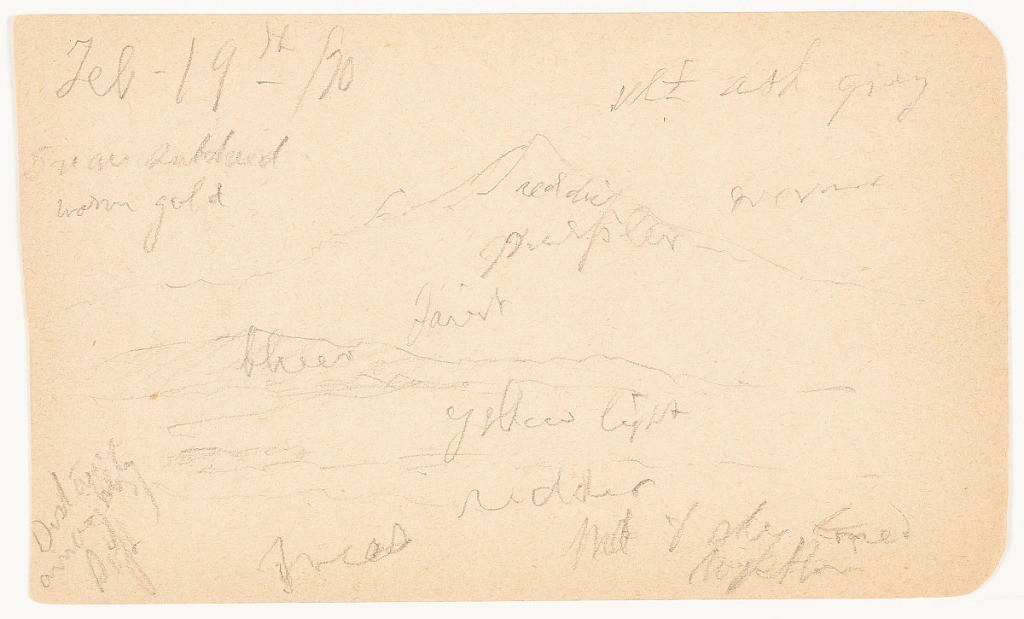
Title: Popocatépetl from Cuautla, Mexico
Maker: Frederic Edwin Church, American, 1826–1900
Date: February 19, 1890
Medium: Graphite on tan wove paper
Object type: Drawing
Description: Landscape sketch showing a view of the immense stratovolcano known as Popocatépetl, from the city of Cuautla in Mexico. Visible in the background at center across rolling and rugged terrain, Popocatépetl is conical in form and has a sharp, snow-capped peak. Its craggy, subsidiary peak known as "El Fraile" is visible on its left slope.